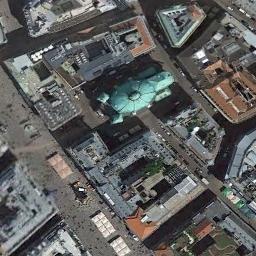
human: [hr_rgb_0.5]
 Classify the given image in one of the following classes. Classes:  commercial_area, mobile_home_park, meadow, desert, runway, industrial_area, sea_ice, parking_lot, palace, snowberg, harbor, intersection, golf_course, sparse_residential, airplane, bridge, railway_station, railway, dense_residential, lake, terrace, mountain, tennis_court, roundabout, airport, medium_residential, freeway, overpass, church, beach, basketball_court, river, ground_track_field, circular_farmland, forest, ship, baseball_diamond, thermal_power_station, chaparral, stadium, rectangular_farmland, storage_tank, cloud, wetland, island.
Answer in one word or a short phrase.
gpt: church